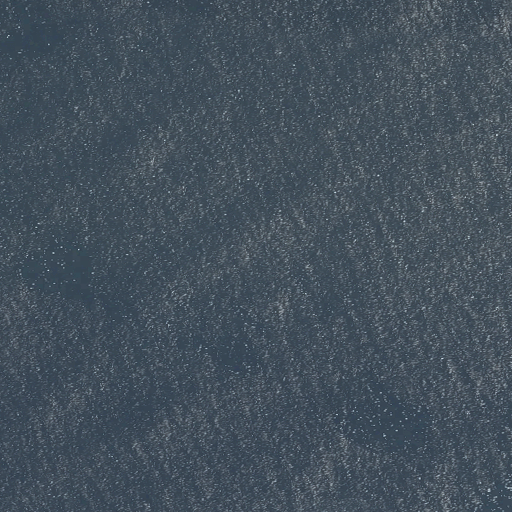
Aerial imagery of bar in Maine named Whale Rock Ledge containing only open water